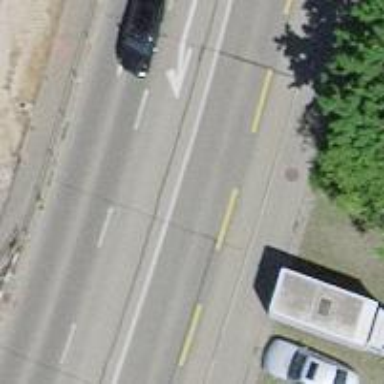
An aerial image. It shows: Primary highway with asphalt surface. There is separate sidewalk and lane for cycling on the left.